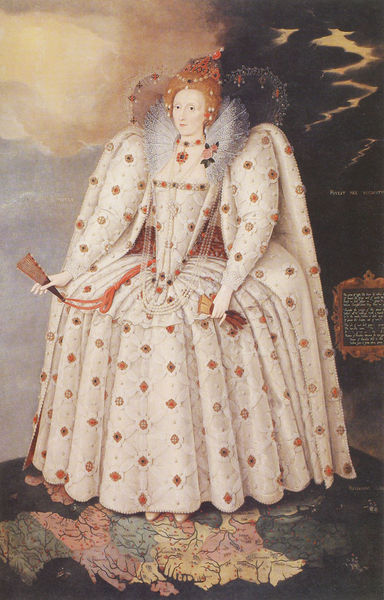
Titel: Ditchley Porträt von Königin Elisabeth I.
Künstler: Marcus Gheerhaerts
Schlagwörter: dunkel, gewitter, himmel, weiß, wolken, ausschnitt, busen, frau, frisur, handschuhe, hell, kleid, orange, schwarz, dame, rot, wolke, fächer, malerei, muster, ornament, rock, kragen, hände, portrait, erde, sonne, boden, reich, adel, england, frontal, perlen, renaissance, schultern, schrift, schuhe, wetter, white, tafel, collar, dark, dress, hair, kartusche, old, painting, steif, woman, inschrift, rüschen, punkte, portait, ketten, herrscher, portrai, karte, bustier, rote haare, portät, wohlhabend, antik, blitz, cloud, clouds, sky, red hair, sun, reif, elisabeth, herrscherin, königin, landkarte, light, paper, prunk, kopfschmuck, maria stuart, krinoline, reifrock, herrscherportrait, royal, cape, verbindungen, pompös, shoes, map, mächtig, rotes haar, weltkarte, schulterpolster, gloves, rennaisance, globe, lightning, mary, arrow, world, vollfigur, text, europe, wig, inschrif, ruffle, hoop skirt, heart, monarchy, princess, queen, fan, elisabeht, ruler, petticoat, königin elisabeth, elizabeth, porteait, inschrifttafel, scotland, tress, jewels, sexy, elisabteh, baro ck, hände haltung, fächjer, köingin, hoop, elizabeth i, elizabeth the first, elizabethean, enormous dress, tiny waste, queen elizibeth